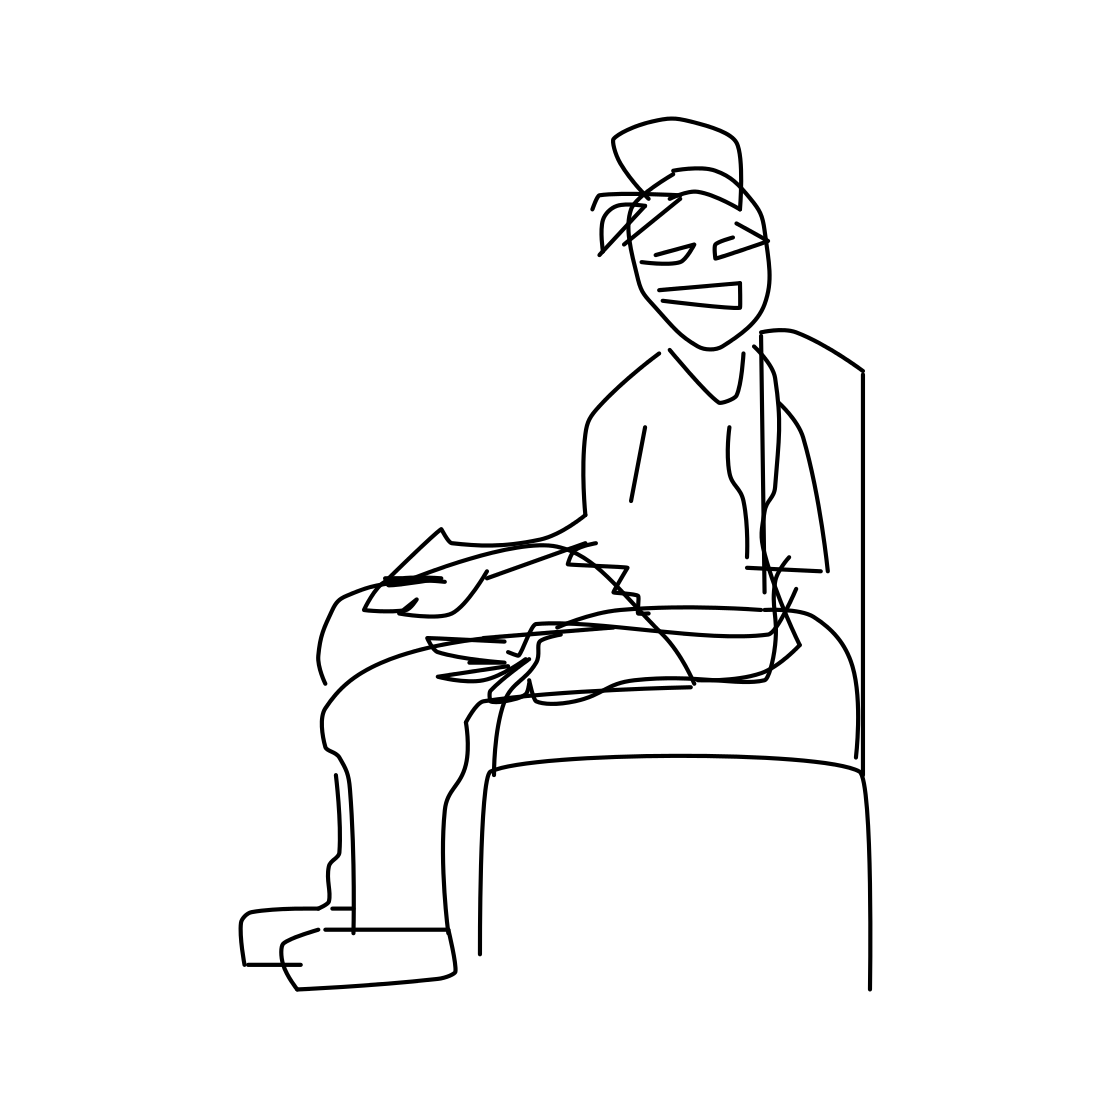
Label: person sitting